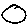
Label: circle